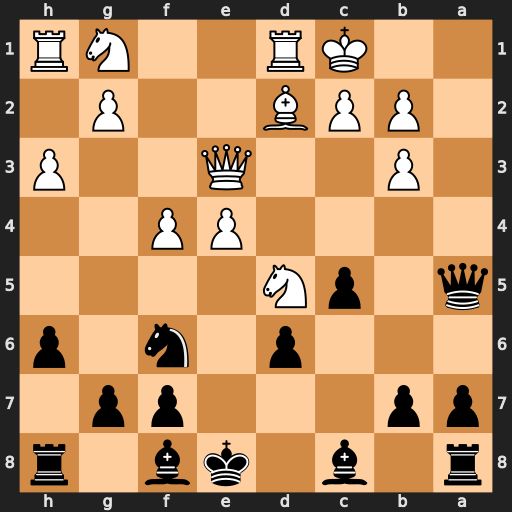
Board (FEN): r1b1kb1r/pp3pp1/3p1n1p/q1pN4/4PP2/1P2Q2P/1PPB2P1/2KR2NR
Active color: b
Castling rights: kq
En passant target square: -
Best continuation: Qa1#